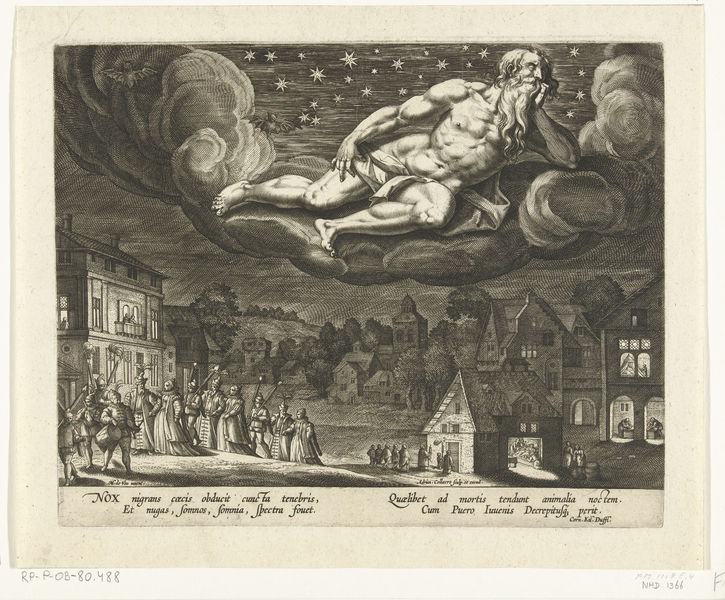
Titel: Nacht
Künstler: Adriaen Collaert
Standort: Amsterdam
Institution: Rijksmuseum
Schlagwörter: gott, himmel, mann, wolken, stadt, nacht, haus, wolke, häuser, dorf, sterne, sternenhimmel, trommler, fledermaus, schläfer